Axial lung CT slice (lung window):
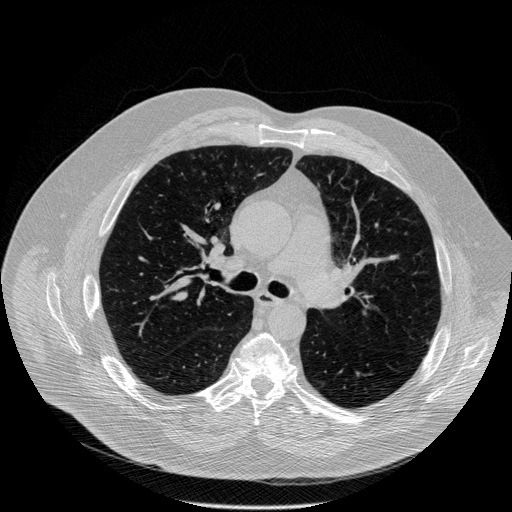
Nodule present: no